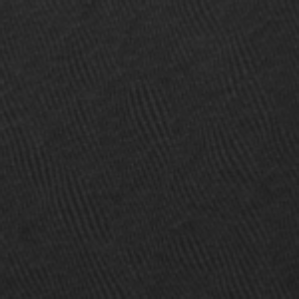
Label: frost